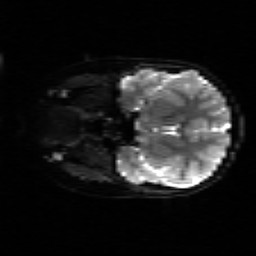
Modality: sbref
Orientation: coronal
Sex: male
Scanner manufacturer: siemens
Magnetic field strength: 3 T
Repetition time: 5 s
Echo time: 0.071 s